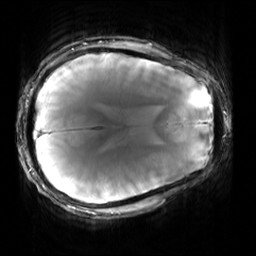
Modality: T2starw
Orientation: axial
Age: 22
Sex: male
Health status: healthy
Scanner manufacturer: siemens
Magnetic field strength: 3 T
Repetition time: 0.7 s
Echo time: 0.02 s